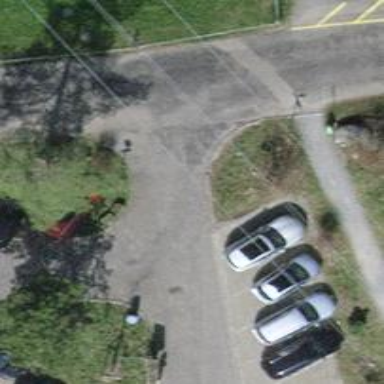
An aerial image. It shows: Asphalt parking aisle road for service vehicles.